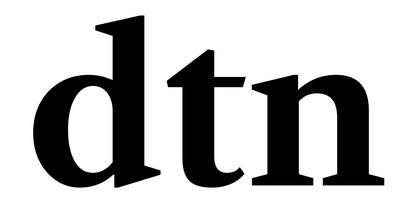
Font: LibreCaslonText_Bold